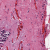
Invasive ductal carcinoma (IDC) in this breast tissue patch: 0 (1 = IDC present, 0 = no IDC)